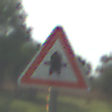
Verkehrszeichen: Vorfahrt
Umgebung: Outdoor, Nature
Tageszeit: MorningAfternoon
Wetter: PartlyCloudy
Licht: Natural
Jahreszeit: NotSpecified
Kontrast: HighContrast